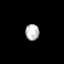
Tissue: lung
Cell type: Epithelial cells
Senescence score: 0.2378
Nuclear area (px): 210
Mean DAPI intensity: 191.757